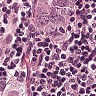
Metastatic tissue present: yes